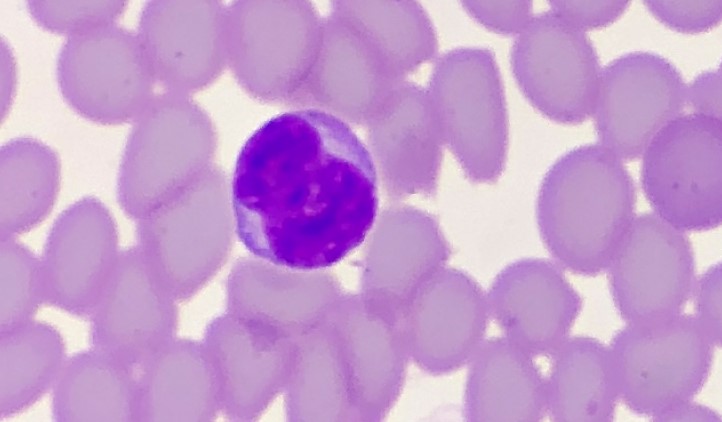
White blood cell type: Lymphocyte